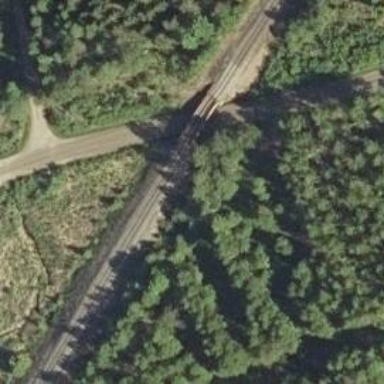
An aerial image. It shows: Continuous rail bridge crossing over railroad tracks.